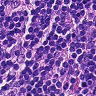
Metastatic tissue present: no